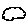
Label: cloud